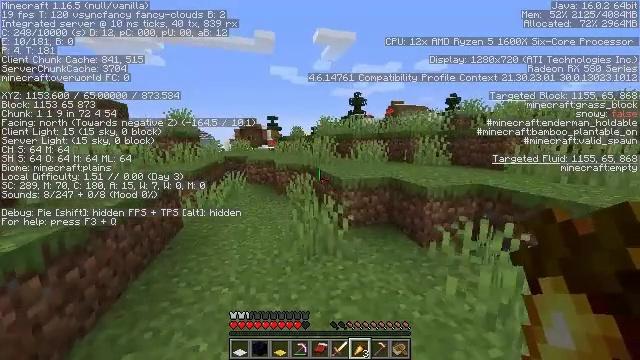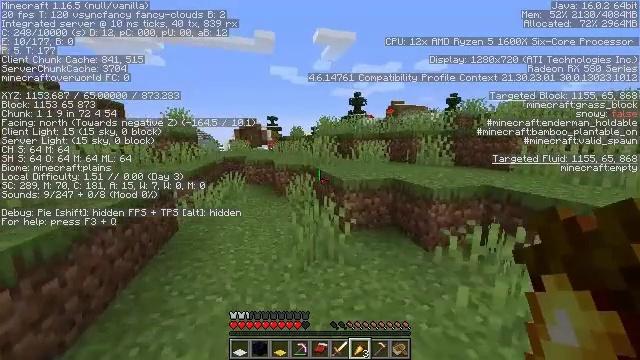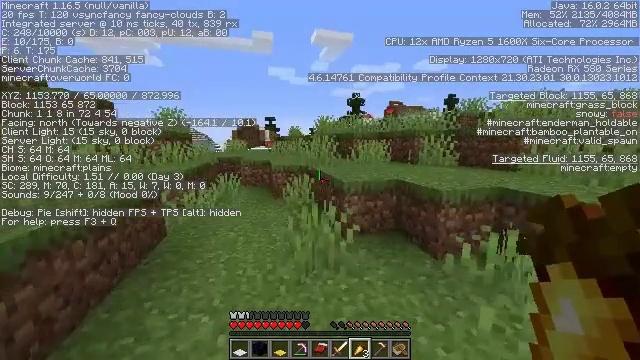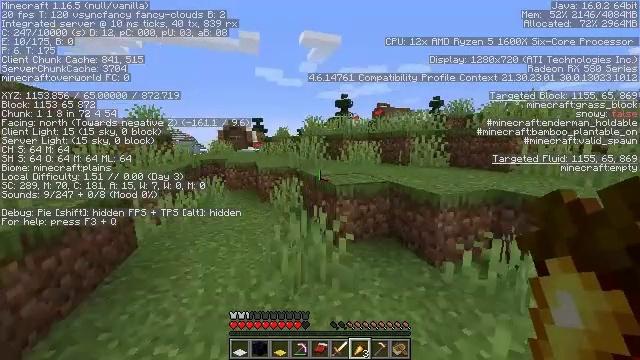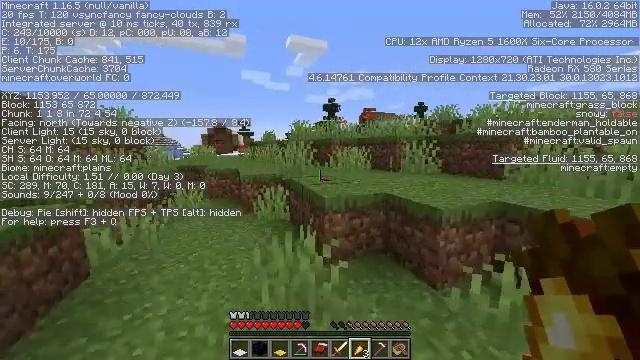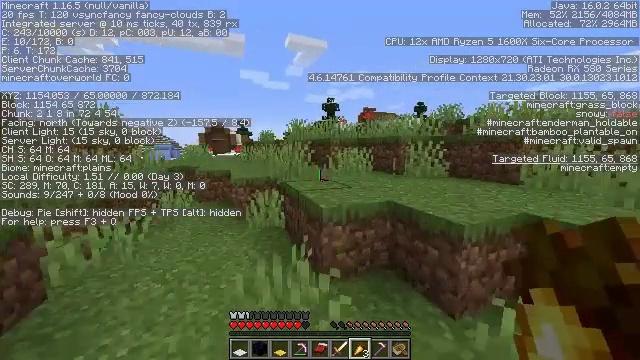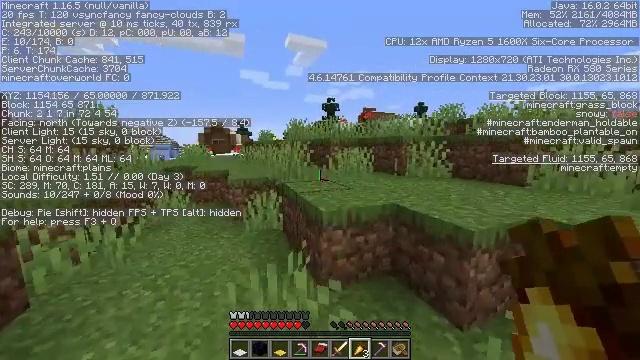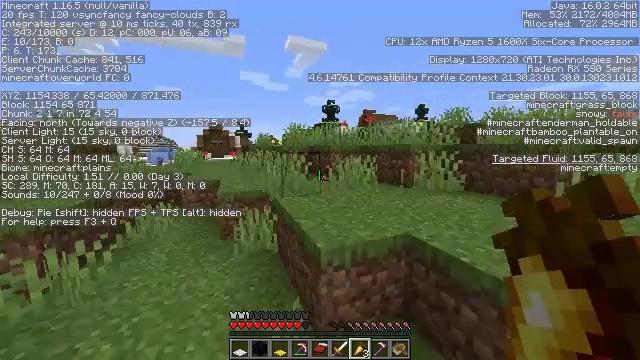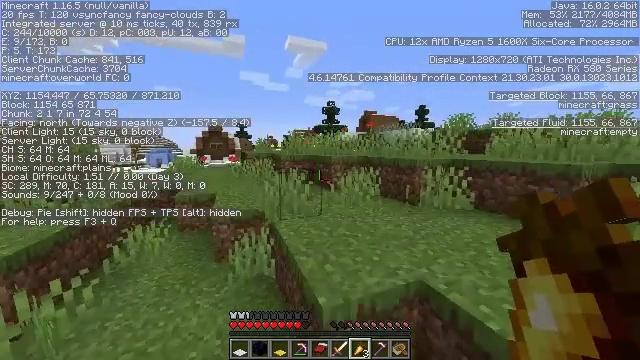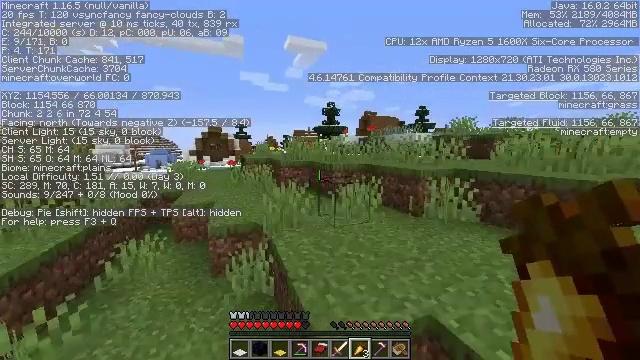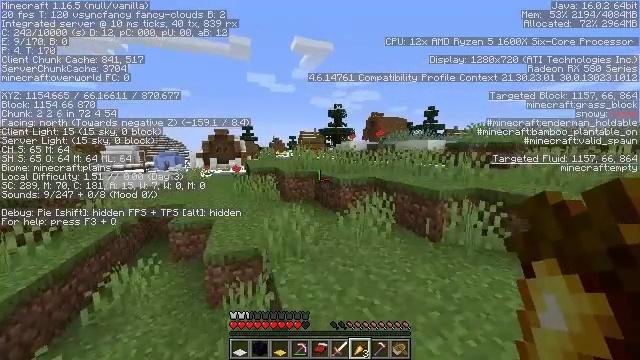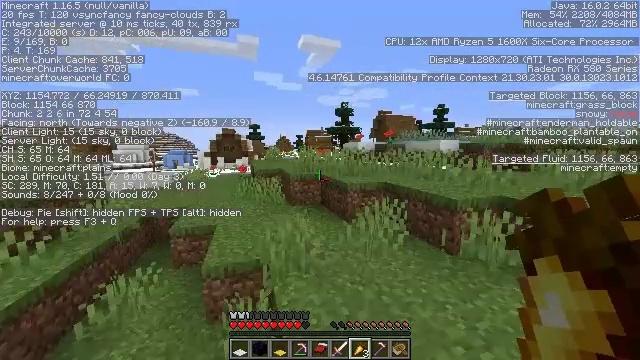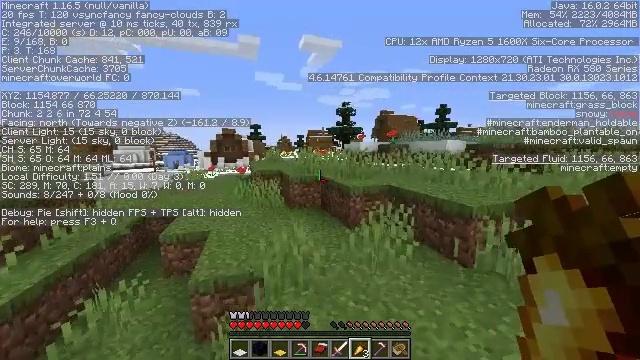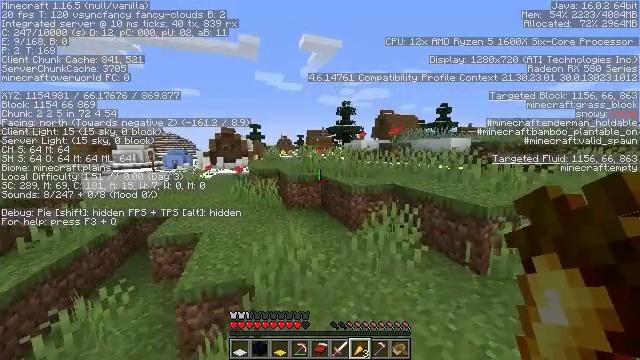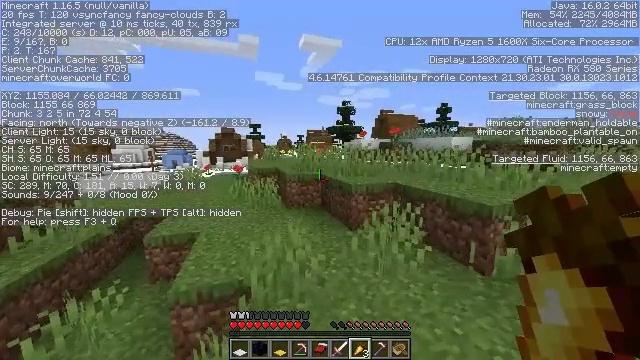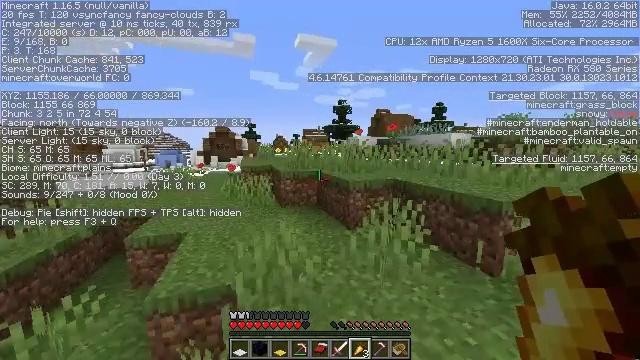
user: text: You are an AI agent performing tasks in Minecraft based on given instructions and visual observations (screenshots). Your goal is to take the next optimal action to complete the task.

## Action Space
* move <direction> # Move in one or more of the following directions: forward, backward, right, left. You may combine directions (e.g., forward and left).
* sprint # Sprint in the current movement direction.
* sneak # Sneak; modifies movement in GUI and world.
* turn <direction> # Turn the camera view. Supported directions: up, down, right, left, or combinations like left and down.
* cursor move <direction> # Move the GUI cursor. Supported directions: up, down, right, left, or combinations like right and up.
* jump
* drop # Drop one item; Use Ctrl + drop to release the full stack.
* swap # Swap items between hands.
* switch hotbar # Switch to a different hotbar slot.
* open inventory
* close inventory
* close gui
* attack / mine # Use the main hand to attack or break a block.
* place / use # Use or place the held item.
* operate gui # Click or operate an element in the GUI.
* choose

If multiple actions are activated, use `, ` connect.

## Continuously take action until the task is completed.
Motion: motion action
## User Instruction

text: Mine the grass in the plains.
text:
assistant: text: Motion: move forward
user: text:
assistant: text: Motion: move forward
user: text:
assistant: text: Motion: move forward, turn right
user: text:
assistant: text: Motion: move forward, sprint, turn right and up
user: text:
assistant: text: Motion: move forward, sprint
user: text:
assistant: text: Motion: move forward, sprint
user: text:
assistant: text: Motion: move forward, sprint, jump
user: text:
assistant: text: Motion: move forward, jump
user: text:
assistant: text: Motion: move forward, jump
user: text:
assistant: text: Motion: move forward, turn left, jump
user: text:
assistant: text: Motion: move forward, turn left, jump
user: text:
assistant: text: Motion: move forward
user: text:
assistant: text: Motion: move forward
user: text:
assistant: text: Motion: move forward
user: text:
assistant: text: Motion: move forward, turn right
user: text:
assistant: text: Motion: move forward, turn right and up
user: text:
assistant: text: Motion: move forward, turn right
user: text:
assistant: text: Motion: move forward
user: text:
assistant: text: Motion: move forward
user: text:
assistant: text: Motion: move forward
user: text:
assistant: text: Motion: move forward, jump
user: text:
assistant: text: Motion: move forward, jump
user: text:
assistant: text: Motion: move forward, jump
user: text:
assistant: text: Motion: move forward, jump
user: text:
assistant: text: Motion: move forward, jump
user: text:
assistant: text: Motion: move forward, jump
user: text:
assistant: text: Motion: move forward
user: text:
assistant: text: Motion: move forward, turn left
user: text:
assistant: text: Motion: move forward, turn left and down
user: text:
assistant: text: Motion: move forward, turn left